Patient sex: M
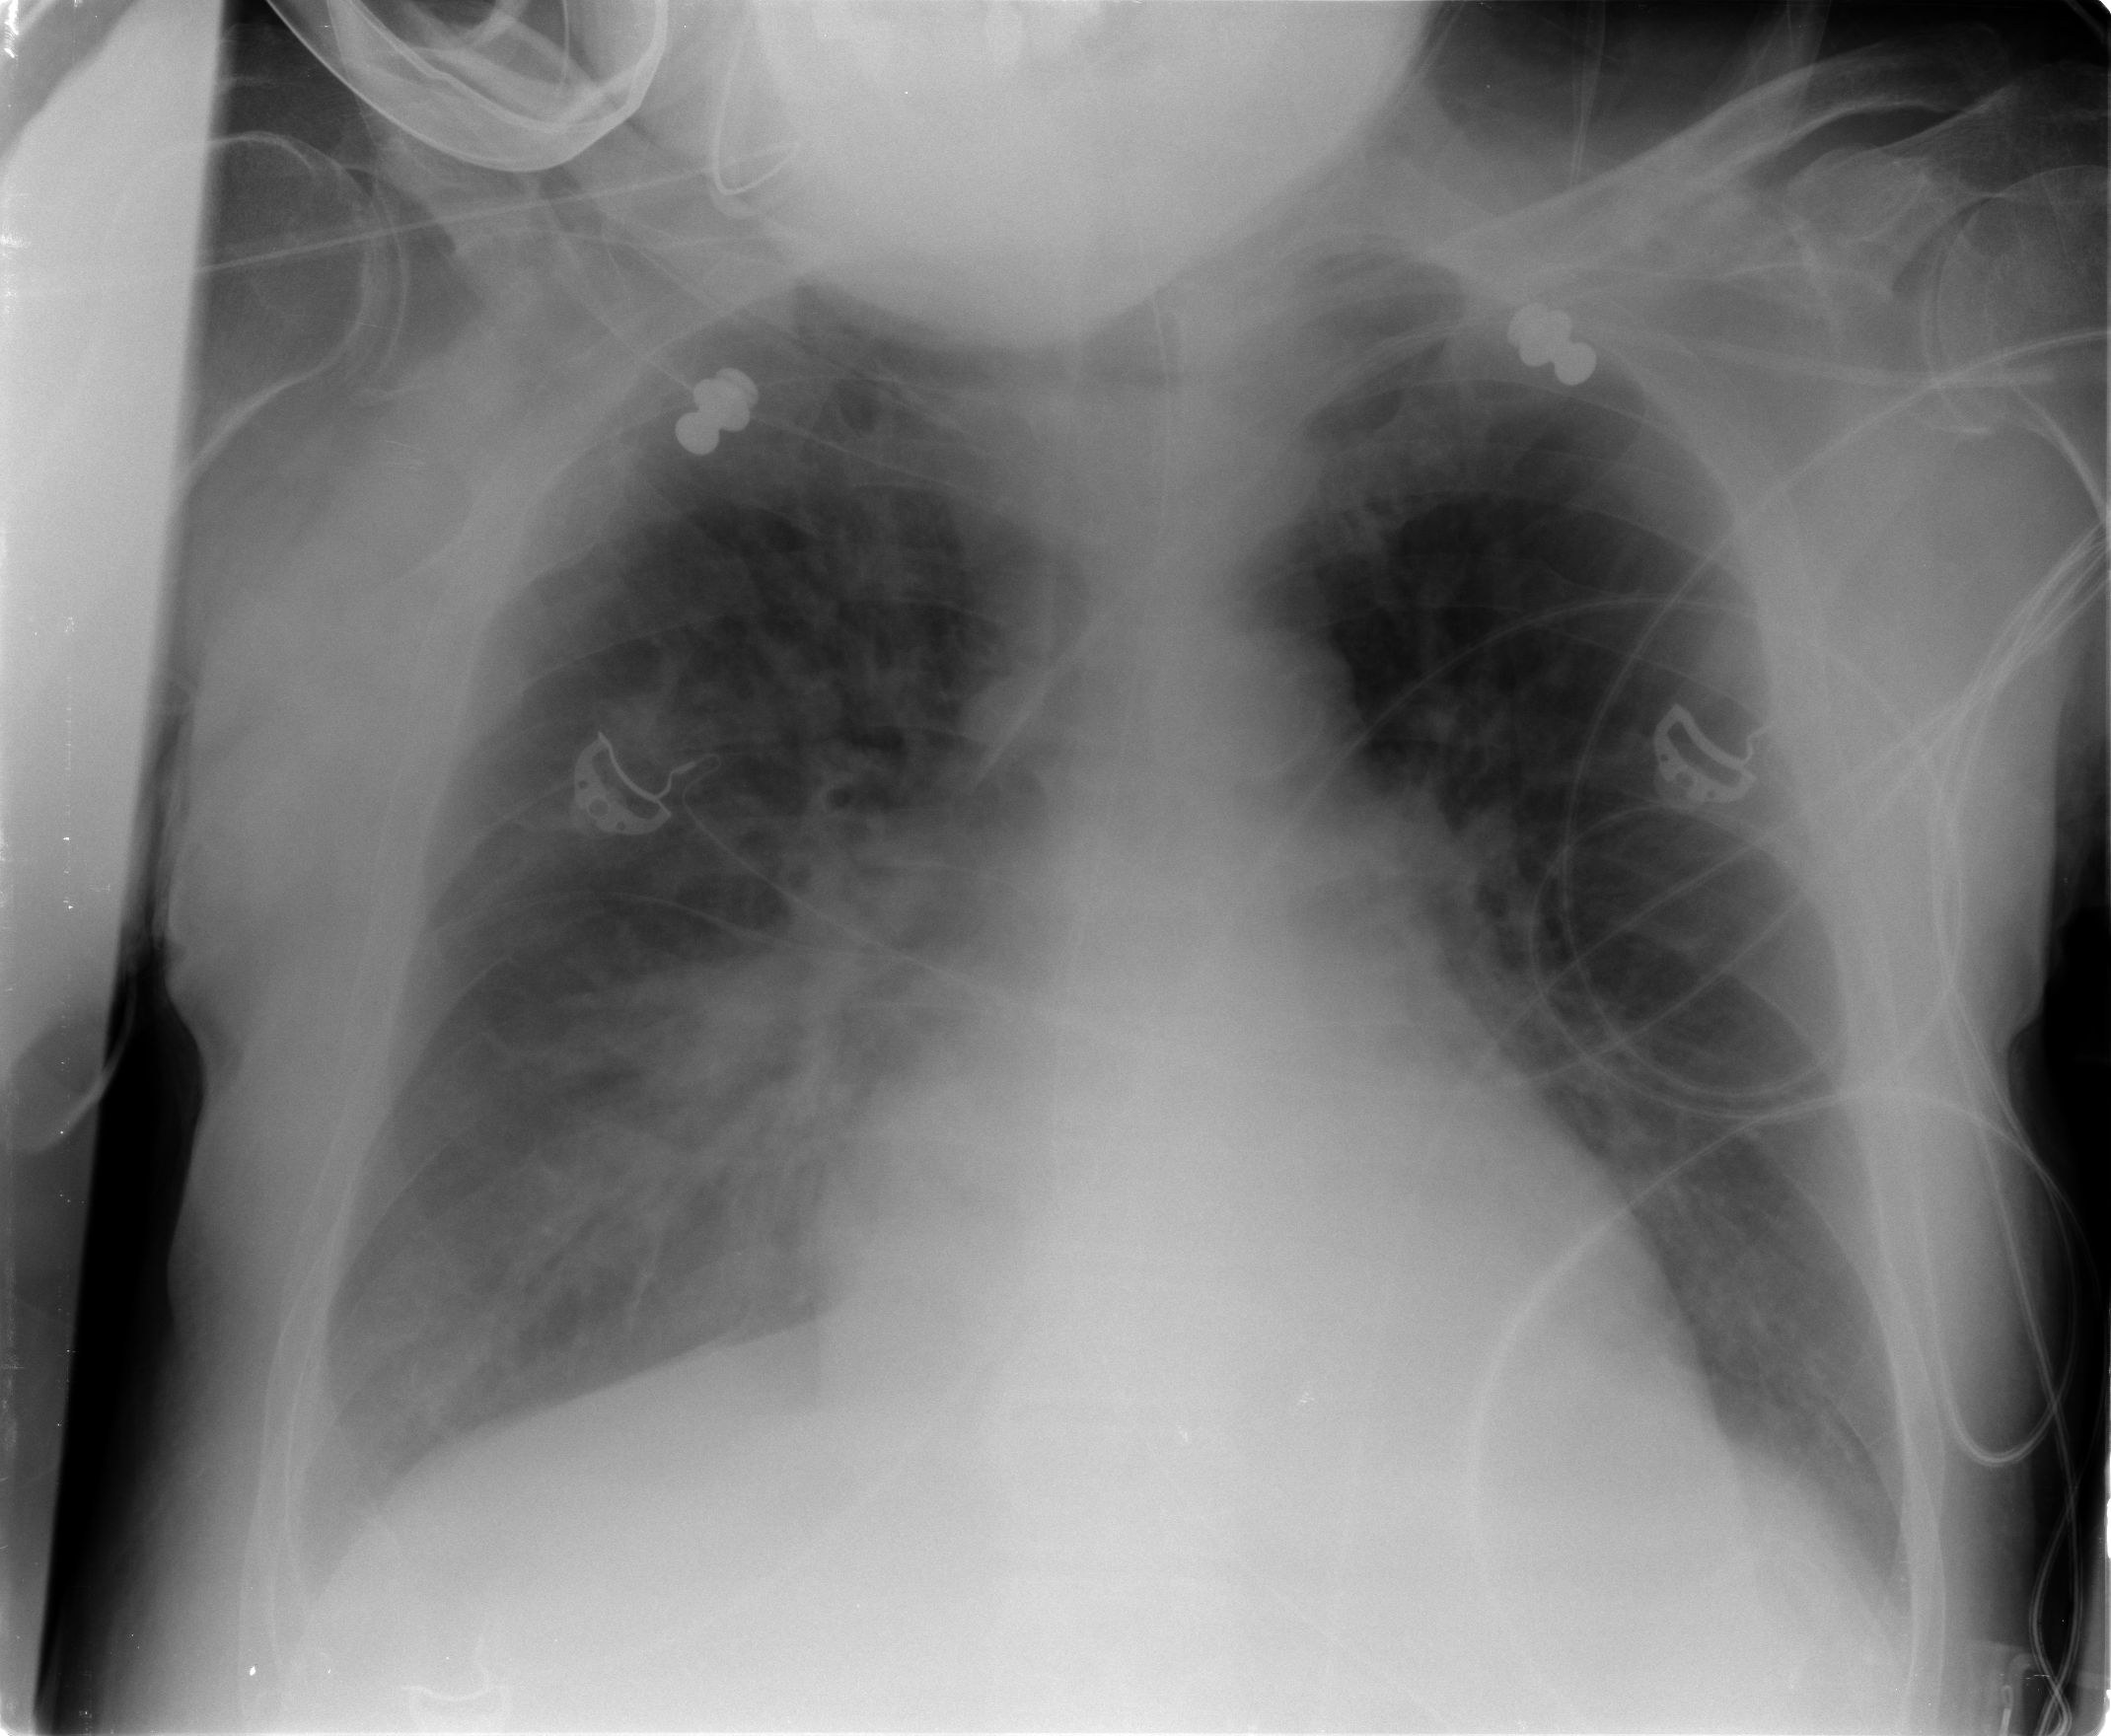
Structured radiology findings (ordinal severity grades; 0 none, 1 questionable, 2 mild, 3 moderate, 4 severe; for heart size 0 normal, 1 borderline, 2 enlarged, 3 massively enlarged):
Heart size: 2
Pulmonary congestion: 2
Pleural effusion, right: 0
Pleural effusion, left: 0
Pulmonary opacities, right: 2
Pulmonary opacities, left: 0
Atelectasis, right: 2
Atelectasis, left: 0